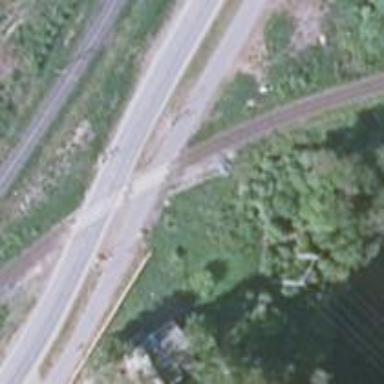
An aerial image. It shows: Railway crossing equipped with lights and saltire signs. The crossing has full barrier.